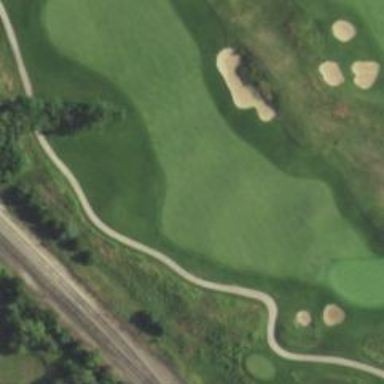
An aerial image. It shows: View of golf hole.